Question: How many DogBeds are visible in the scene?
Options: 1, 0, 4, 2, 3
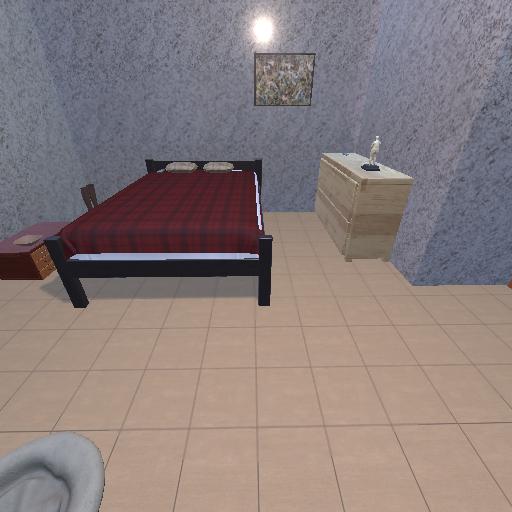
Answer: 1